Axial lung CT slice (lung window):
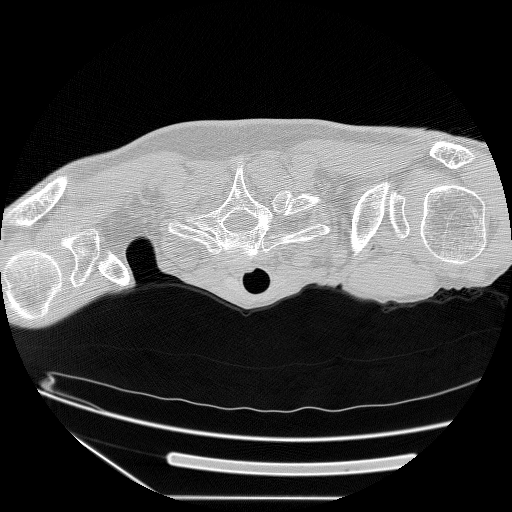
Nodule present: no